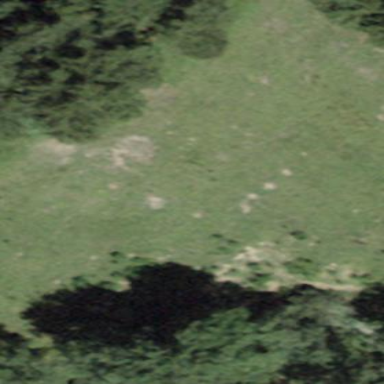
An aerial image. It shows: Beautiful meadow.